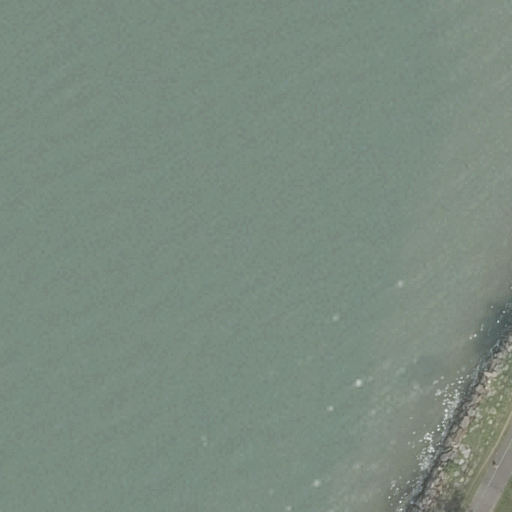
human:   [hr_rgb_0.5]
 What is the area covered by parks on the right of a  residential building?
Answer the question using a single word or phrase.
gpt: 0m2

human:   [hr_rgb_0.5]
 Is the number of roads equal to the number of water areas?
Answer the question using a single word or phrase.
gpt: yes

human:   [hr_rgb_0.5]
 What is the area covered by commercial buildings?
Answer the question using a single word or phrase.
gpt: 0m2

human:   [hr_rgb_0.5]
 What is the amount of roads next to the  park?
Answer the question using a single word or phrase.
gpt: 1

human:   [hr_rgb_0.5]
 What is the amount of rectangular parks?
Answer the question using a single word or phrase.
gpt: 1

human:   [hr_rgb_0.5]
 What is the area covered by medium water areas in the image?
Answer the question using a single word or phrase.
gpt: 0m2

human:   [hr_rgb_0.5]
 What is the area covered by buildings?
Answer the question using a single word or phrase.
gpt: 0m2

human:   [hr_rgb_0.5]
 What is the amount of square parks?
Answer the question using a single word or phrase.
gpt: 0

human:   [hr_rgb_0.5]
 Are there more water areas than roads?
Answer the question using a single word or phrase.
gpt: no

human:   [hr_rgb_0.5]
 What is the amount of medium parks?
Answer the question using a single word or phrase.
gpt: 0

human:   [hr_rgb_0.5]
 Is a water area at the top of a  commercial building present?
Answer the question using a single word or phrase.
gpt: no

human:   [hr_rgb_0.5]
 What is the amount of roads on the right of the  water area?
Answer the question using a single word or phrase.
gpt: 1

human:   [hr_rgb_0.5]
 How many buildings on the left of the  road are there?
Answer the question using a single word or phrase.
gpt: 0

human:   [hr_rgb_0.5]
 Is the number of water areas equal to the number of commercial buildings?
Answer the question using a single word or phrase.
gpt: no

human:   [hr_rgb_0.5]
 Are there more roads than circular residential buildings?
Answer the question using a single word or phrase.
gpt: yes

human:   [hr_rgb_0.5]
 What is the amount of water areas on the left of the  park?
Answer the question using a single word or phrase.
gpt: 0

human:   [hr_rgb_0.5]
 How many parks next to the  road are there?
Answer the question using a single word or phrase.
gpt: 1

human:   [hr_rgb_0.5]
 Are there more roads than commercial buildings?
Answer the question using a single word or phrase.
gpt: yes

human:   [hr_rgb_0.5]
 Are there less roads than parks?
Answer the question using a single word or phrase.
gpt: no

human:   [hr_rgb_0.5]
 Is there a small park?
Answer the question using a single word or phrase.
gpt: no

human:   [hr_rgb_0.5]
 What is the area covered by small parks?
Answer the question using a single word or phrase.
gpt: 0m2

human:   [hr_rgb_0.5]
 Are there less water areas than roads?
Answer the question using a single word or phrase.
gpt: no

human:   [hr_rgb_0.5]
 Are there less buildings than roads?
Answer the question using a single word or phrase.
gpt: yes

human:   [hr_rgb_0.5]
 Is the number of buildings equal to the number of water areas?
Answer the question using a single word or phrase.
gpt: no

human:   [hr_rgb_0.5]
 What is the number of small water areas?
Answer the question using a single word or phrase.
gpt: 0

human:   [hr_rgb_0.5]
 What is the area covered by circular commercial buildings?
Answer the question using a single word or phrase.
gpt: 0m2

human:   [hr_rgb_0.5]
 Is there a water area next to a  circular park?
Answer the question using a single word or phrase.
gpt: no

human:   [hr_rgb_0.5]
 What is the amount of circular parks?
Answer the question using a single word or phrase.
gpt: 0

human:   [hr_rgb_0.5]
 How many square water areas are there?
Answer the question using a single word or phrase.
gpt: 0

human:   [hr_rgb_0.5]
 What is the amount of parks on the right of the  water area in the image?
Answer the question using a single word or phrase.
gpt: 0

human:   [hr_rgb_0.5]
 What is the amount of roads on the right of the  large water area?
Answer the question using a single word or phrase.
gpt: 1

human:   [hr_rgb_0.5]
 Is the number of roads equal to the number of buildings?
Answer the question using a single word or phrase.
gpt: no

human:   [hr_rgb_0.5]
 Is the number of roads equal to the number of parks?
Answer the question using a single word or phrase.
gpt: yes

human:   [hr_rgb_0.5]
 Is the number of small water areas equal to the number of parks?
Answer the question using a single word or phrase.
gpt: no

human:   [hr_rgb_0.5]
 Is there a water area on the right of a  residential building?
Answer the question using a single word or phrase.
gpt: no

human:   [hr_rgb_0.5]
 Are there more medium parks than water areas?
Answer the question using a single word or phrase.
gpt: no